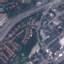
Land use / land cover: Highway